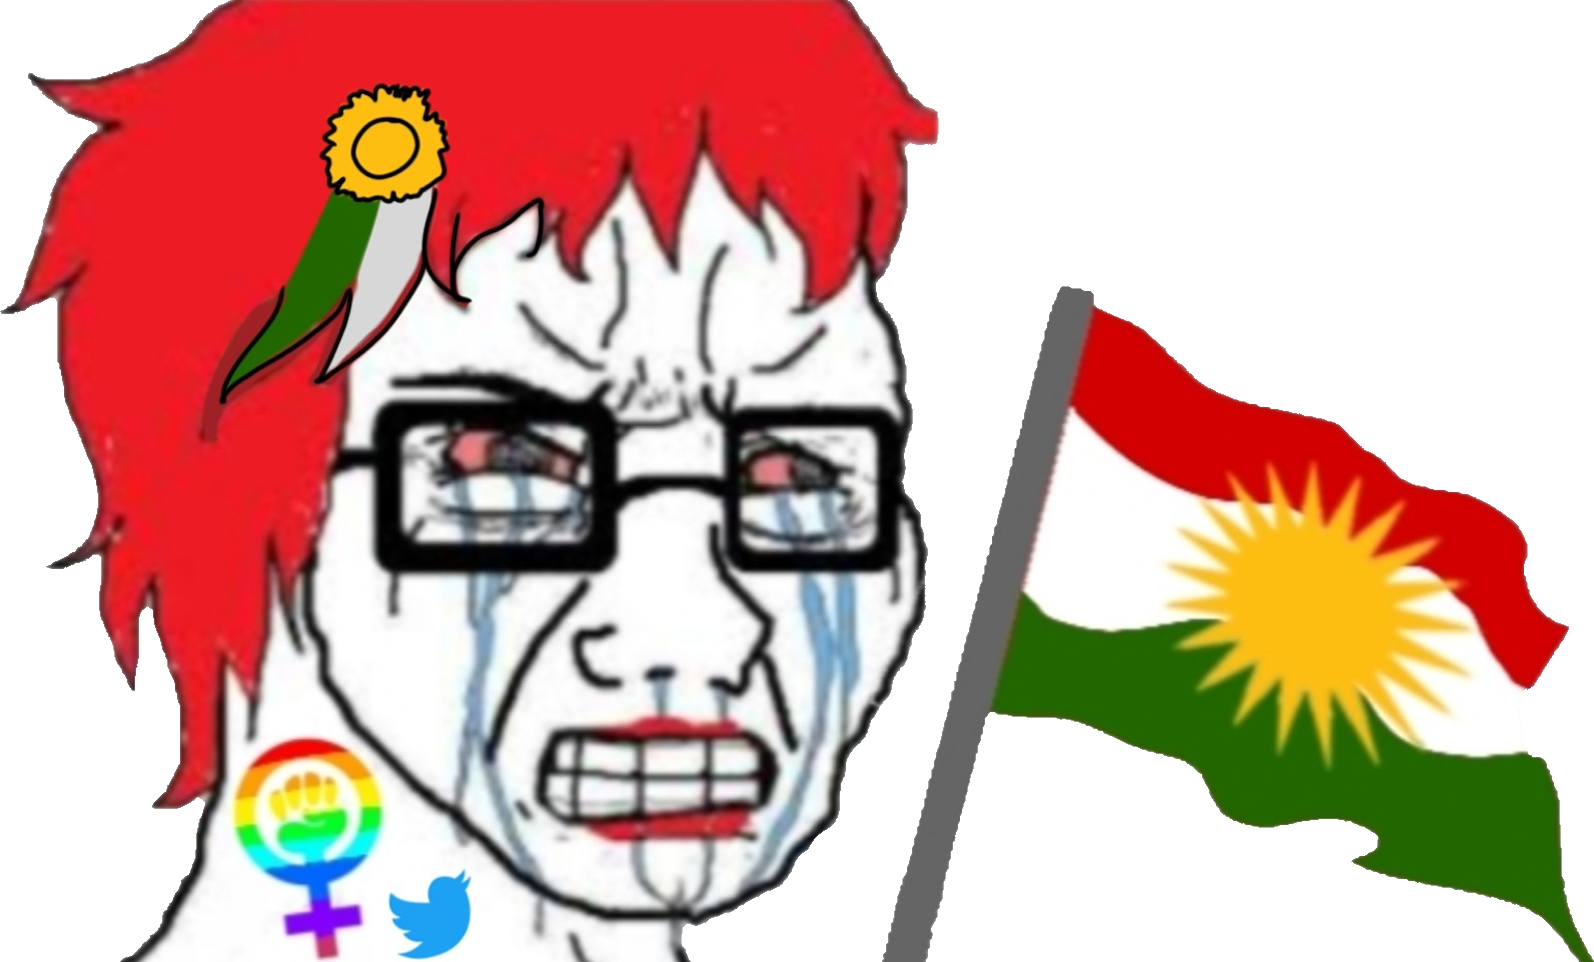
Label: 5_Soyjak